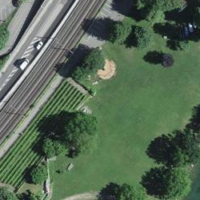
EUNIS habitat code: 55
Species observed at this site:
Sedum album
Lysimachia punctata